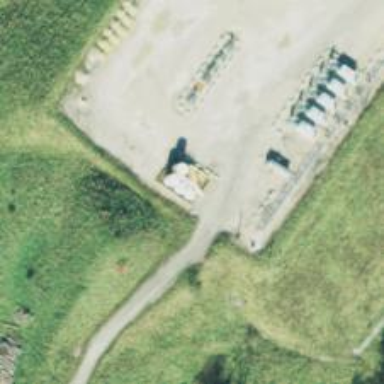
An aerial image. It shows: Storage tank with man-made structure.